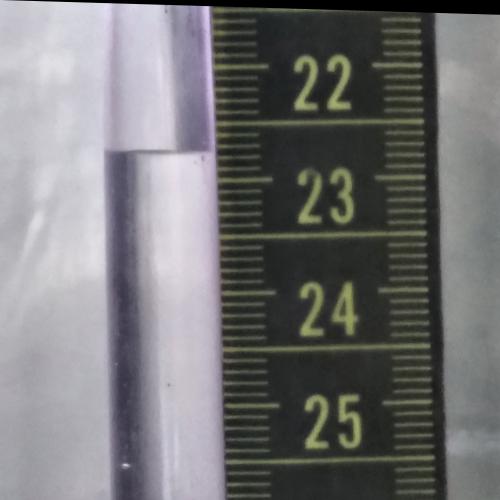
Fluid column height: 22.8 cm